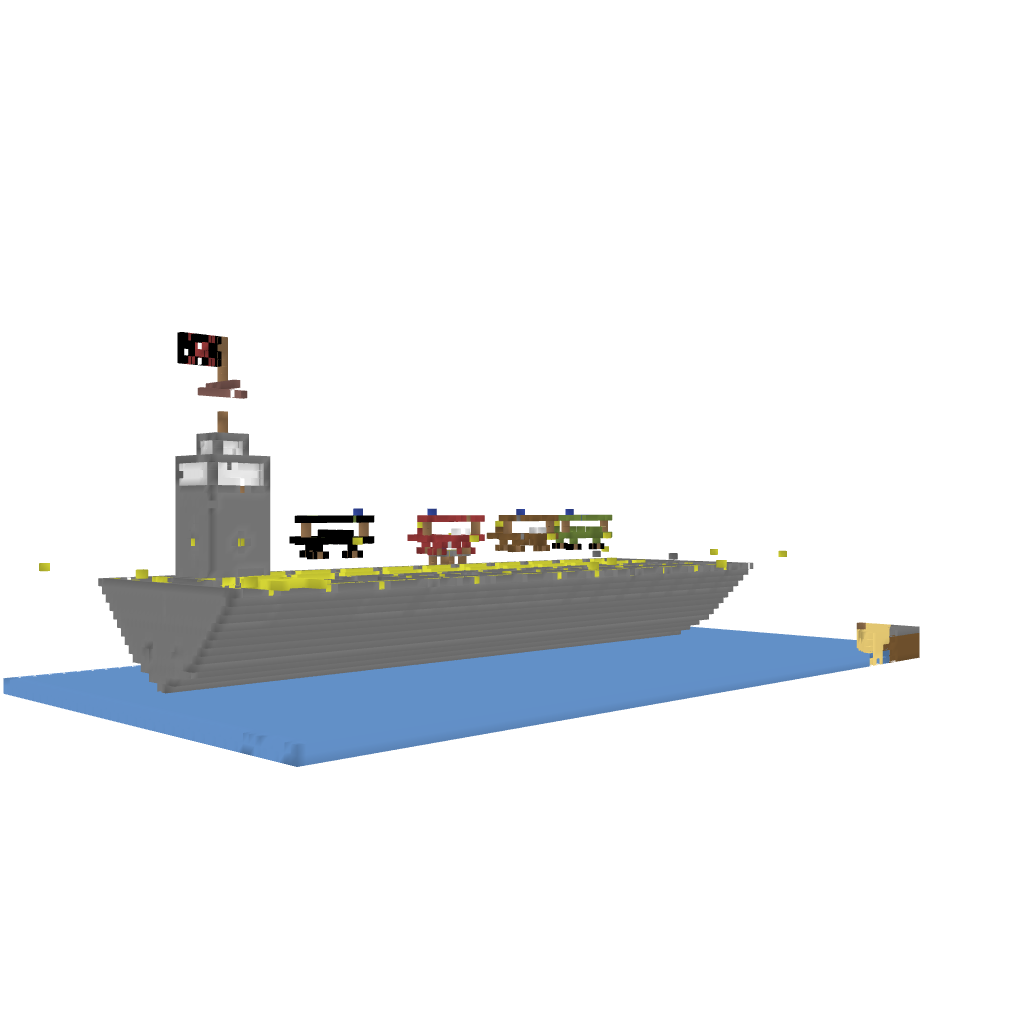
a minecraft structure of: Carrier bad low quality